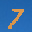
Label: 7